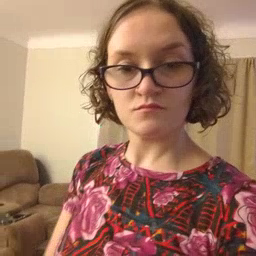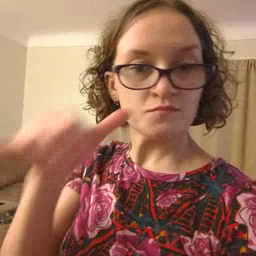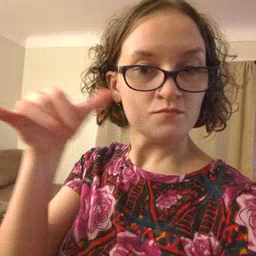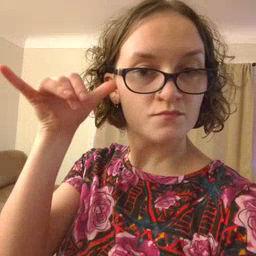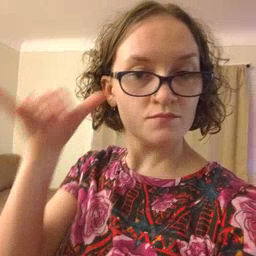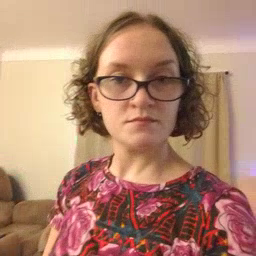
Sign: yesterday